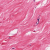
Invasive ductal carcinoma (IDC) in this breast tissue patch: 0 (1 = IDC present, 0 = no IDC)